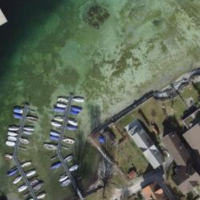
EUNIS habitat code: 14
Species observed at this site:
Chroicocephalus ridibundus
Tachybaptus ruficollis
Larus michahellis
Podiceps cristatus
Cygnus olor
Fulica atra
Gallinula chloropus
Larus canus
Aythya ferina
Aythya fuligula
Passer domesticus
Fringilla coelebs
Tadorna tadorna
Turdus merula